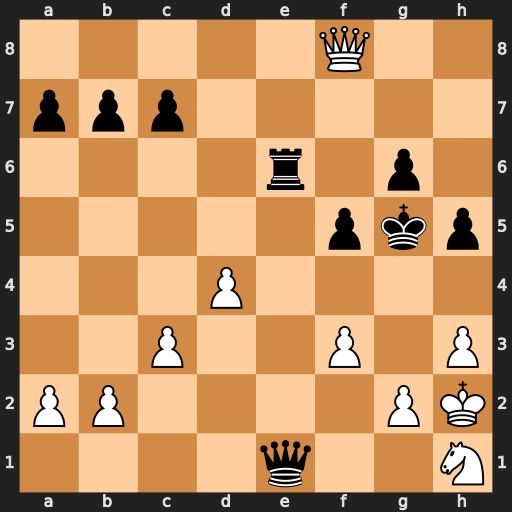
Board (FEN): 5Q2/ppp5/4r1p1/5pkp/3P4/2P2P1P/PP4PK/4q2N
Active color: w
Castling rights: -
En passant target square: -
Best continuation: Ng3 h4 f4+ Kxf4 Qh6+ g5 Nh5+ Ke3 Qxe6+